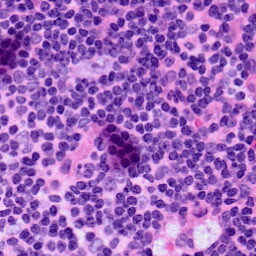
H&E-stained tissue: LymphNode